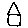
Label: house